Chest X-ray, PA view. Patient: 41 years old, sex F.
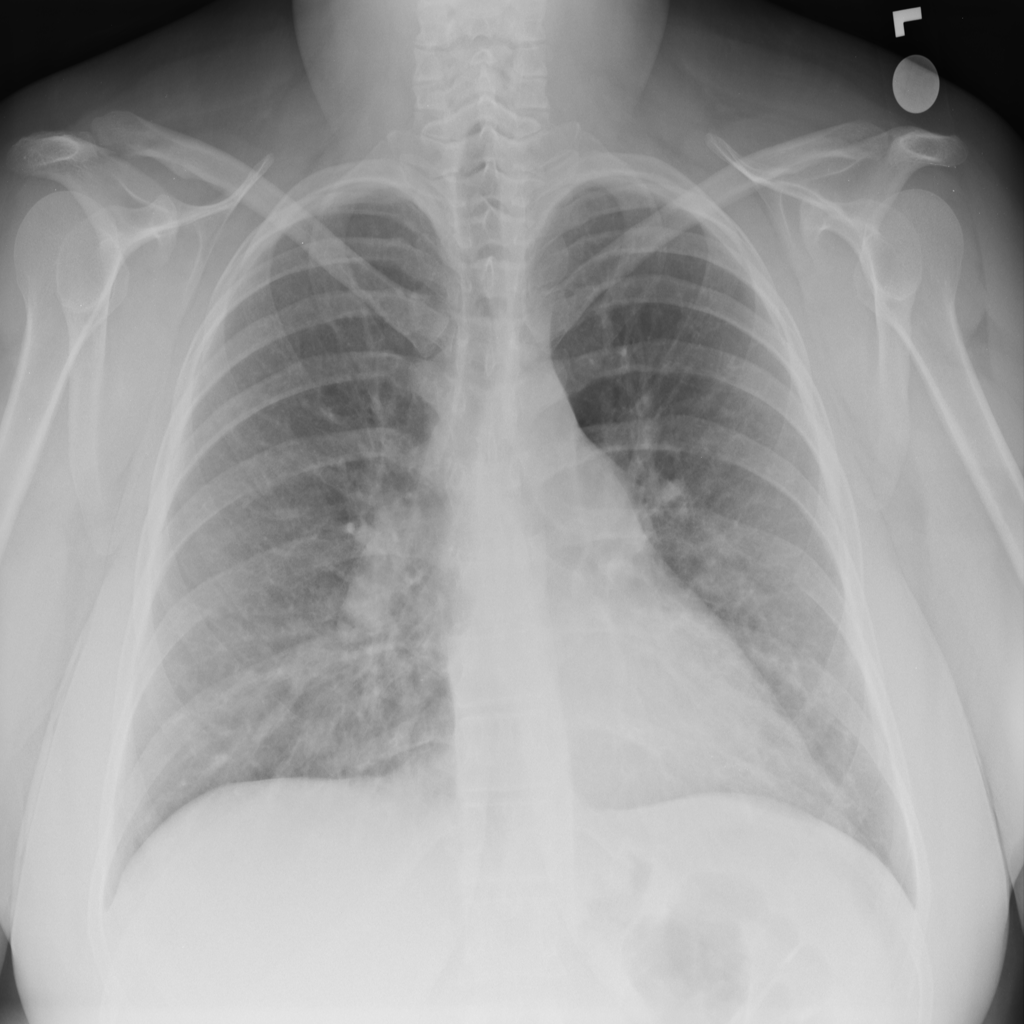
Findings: No Finding